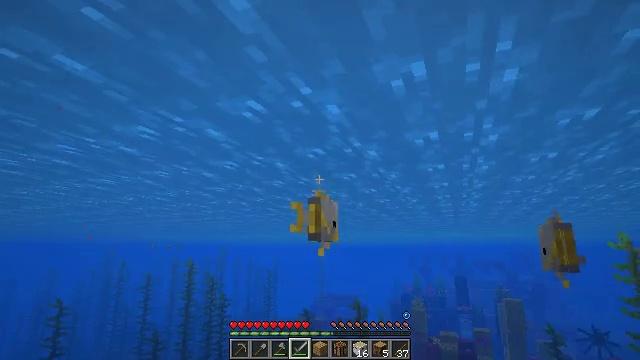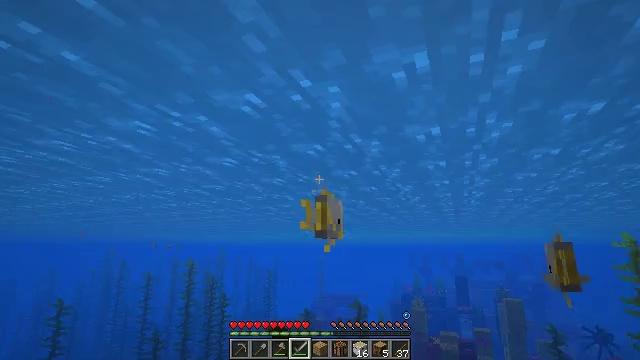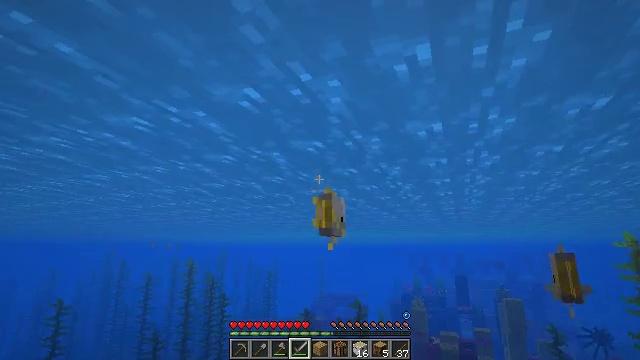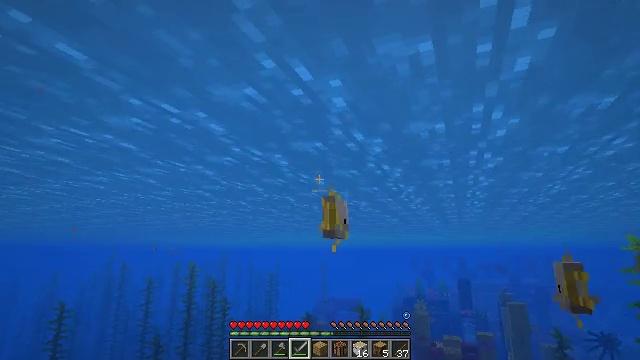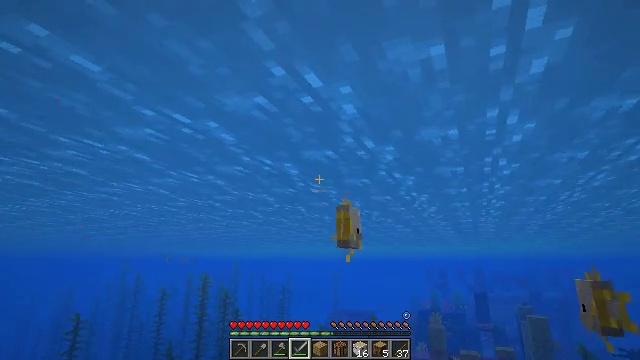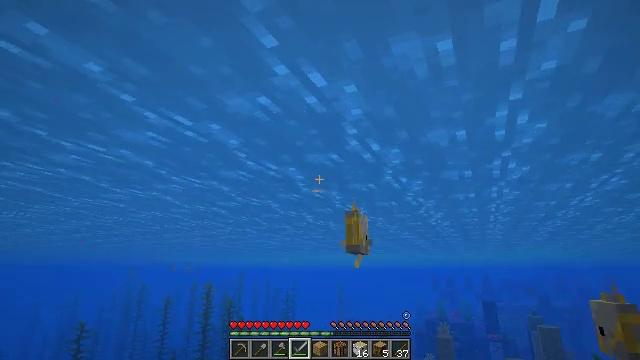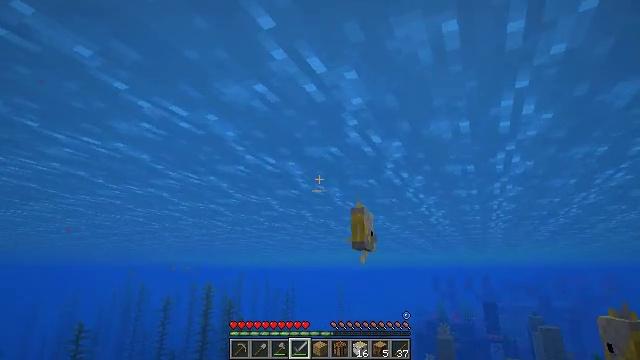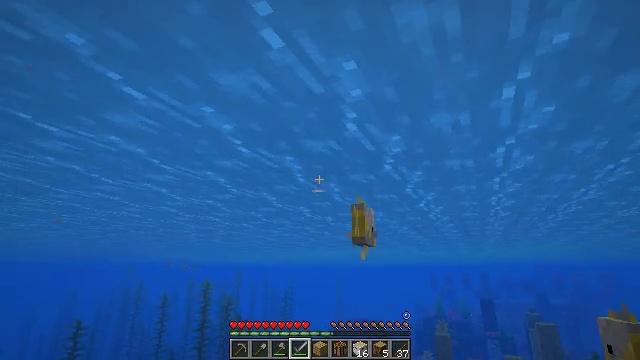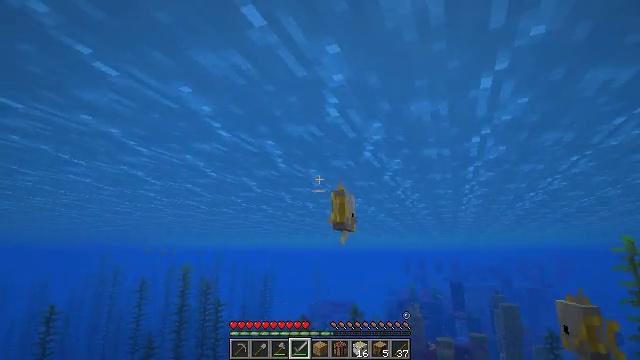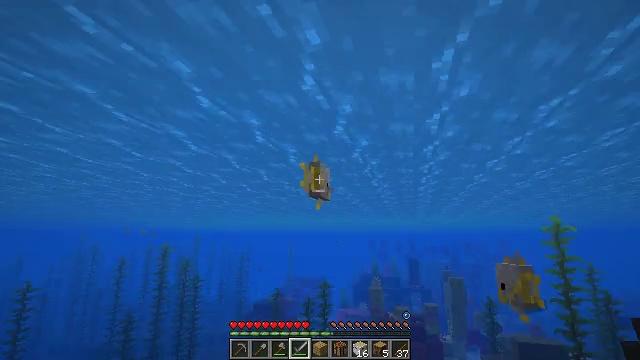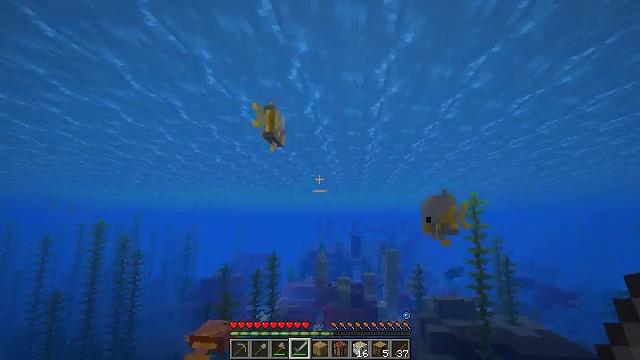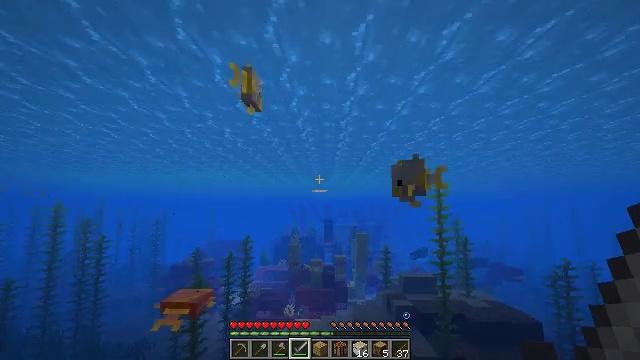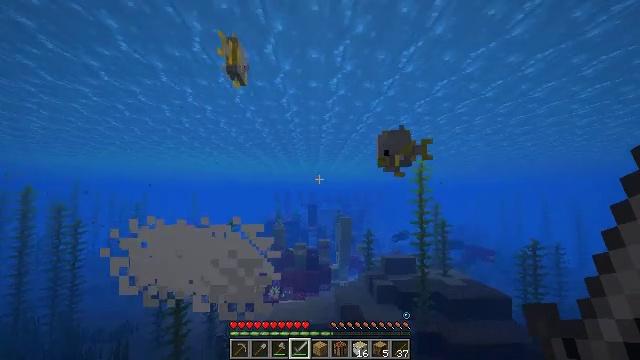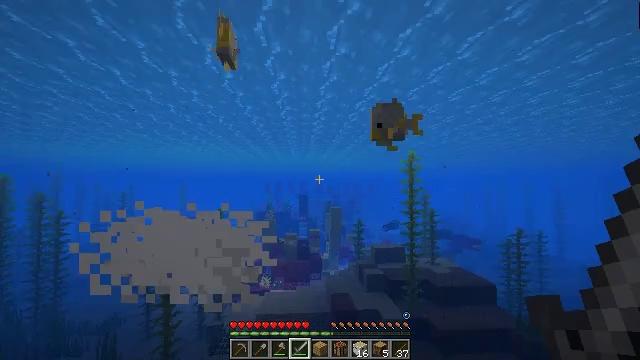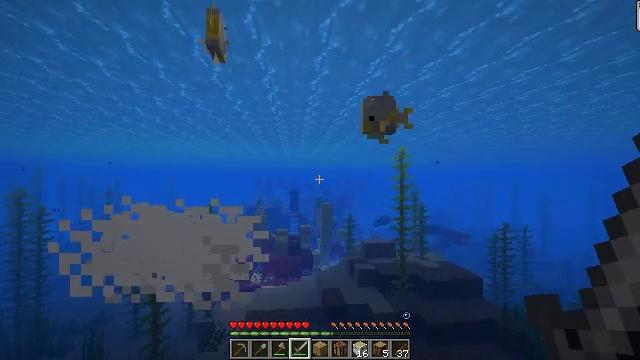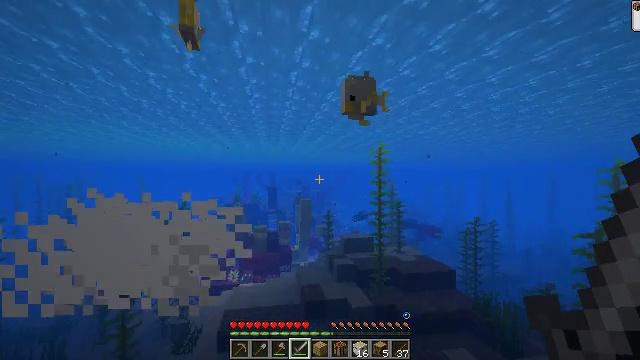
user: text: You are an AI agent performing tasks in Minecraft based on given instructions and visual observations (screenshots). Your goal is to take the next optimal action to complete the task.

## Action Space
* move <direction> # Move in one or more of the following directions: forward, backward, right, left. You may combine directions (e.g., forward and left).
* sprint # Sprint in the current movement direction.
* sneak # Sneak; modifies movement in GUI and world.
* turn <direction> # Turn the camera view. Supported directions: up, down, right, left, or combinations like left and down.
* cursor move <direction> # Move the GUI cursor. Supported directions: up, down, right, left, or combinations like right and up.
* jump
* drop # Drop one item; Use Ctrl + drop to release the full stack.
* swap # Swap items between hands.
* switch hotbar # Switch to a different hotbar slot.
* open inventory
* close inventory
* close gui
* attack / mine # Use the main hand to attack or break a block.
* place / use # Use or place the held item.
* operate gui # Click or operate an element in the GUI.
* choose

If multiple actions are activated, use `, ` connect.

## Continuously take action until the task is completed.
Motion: motion action
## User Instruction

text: Kill the tropical fish.
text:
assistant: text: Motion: attack / mine
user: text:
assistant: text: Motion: move forward, attack / mine
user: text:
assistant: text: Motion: move forward, attack / mine
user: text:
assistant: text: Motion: move forward, turn left and up
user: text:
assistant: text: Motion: turn up
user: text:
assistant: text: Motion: no_op
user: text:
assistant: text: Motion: move forward
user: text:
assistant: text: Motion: move forward, turn right and down
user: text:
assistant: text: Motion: move forward, turn right and down
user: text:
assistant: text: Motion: move forward, turn right and down
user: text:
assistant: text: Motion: move forward, turn right and down
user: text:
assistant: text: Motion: move forward, turn right and down
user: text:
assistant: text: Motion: move forward, turn right and down
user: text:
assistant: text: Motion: move forward, turn right
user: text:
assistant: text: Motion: move forward, turn right
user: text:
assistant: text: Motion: move forward, turn right
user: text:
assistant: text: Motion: move forward, turn right
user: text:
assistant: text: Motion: move forward, jump
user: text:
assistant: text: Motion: move forward, jump
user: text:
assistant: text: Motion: move forward, jump
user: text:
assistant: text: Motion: move forward, jump
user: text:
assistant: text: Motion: move forward, turn up, jump
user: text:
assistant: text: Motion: move forward, turn right and up
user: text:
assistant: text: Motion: move forward, turn up
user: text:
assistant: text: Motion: move forward, turn up
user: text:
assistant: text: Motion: move forward, turn up
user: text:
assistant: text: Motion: move forward, turn up, attack / mine, jump
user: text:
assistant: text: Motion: move forward, attack / mine, jump
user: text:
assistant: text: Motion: move forward, attack / mine, jump
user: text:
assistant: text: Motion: move forward, turn left, attack / mine